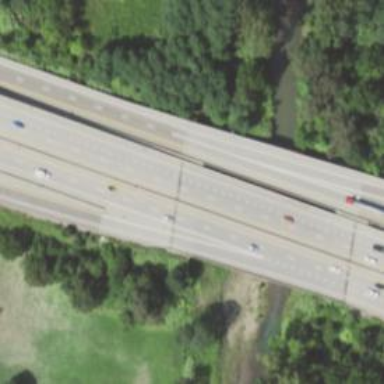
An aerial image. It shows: Asphalt bridge on motorway.